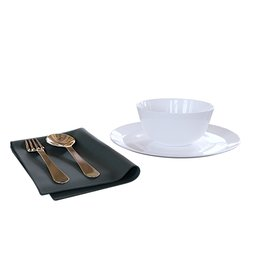
Label: tools